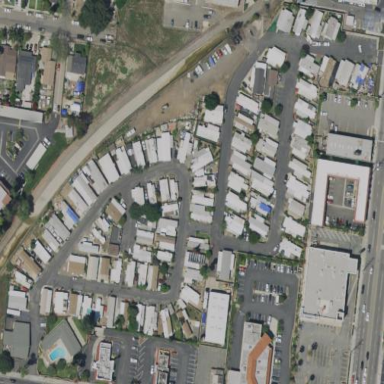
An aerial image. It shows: Residential area known as trailer park.